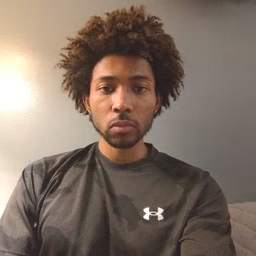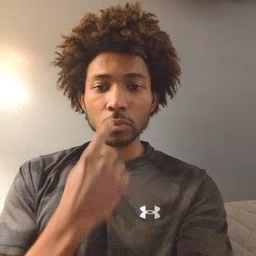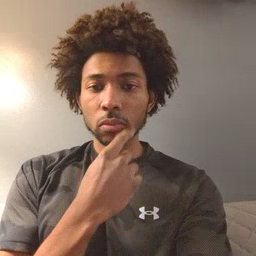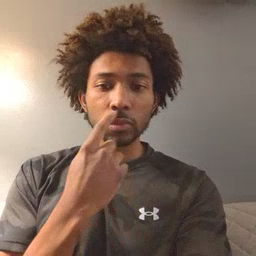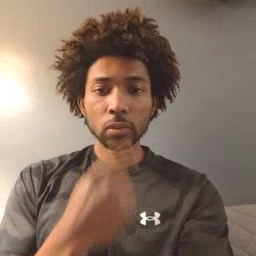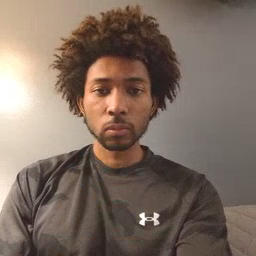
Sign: lips